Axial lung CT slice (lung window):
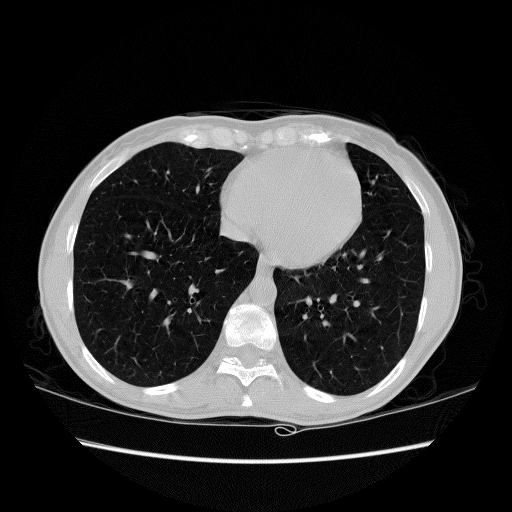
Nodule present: no